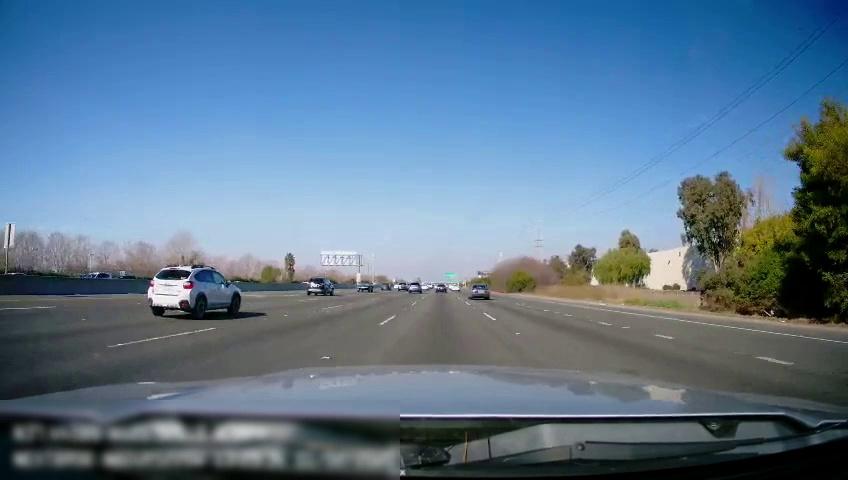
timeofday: Day
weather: Sunny
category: Vehicles | Car
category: Vehicles | Car
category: Vehicles | SUV
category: Drivable Space
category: Vehicles | Car
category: Vehicles | Car
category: Vehicles | SUV
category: Vehicles | Car
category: Vehicles | SUV
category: Vehicles | Truck
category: Vehicles | SUV
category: Vehicles | SUV
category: Vehicles | SUV
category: Lanes | Alternate Lane
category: Lanes | Alternate Lane
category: Lanes | Alternate Lane
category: Lanes | Current Lane
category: Lanes | Alternate Lane
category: Lanes | Alternate Lane
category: Lanes | Alternate Lane
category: Lanes | Alternate Lane